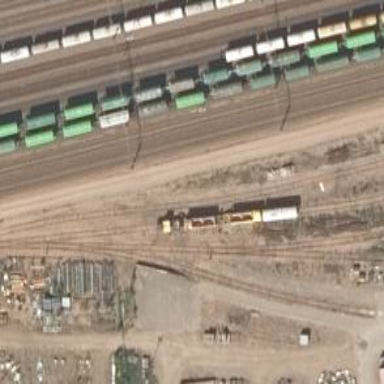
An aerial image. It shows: Railway yard.